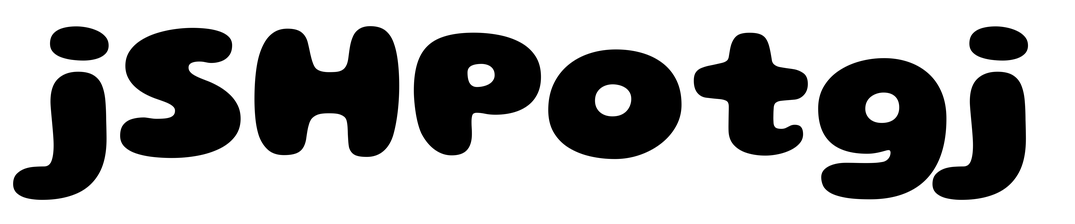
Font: Gluten_ExtraBold